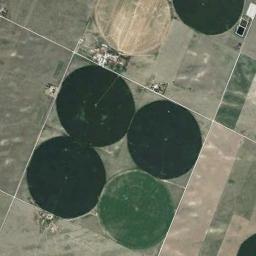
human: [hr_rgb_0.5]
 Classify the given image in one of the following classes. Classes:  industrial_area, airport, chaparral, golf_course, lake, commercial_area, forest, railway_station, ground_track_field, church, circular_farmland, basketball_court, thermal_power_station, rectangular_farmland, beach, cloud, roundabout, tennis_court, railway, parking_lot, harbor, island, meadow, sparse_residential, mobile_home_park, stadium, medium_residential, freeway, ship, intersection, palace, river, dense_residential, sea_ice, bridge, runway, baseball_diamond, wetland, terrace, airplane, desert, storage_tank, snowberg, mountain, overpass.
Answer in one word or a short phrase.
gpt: circular_farmland